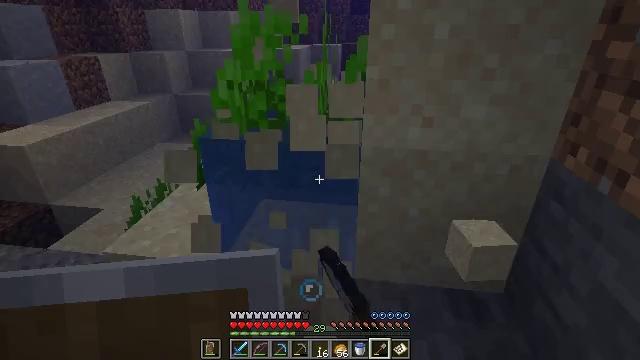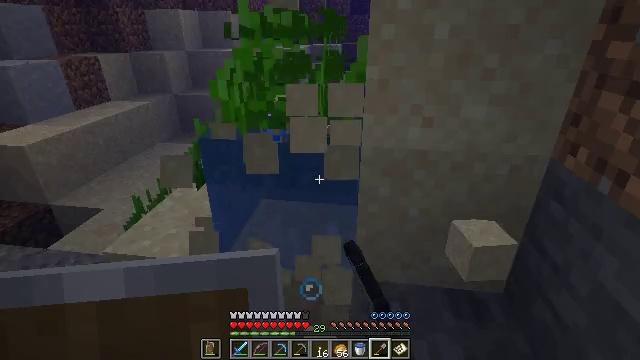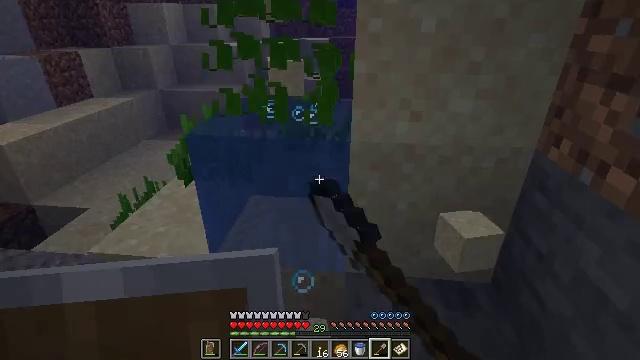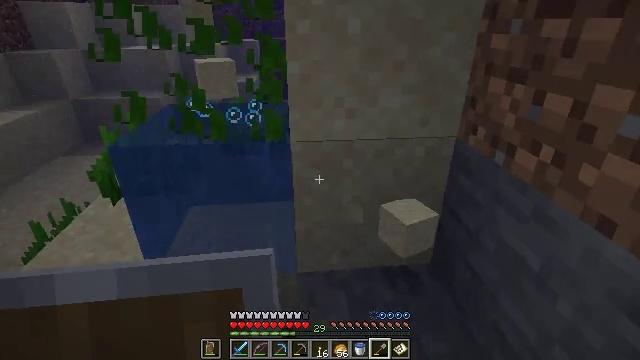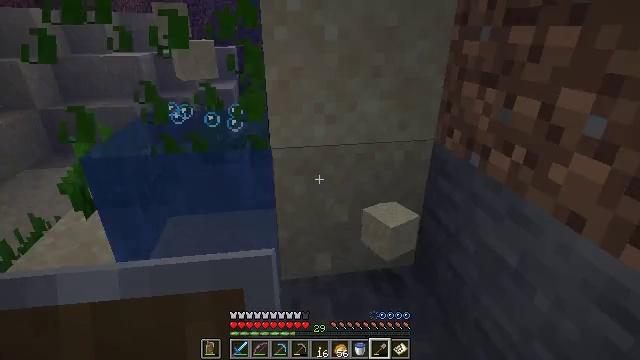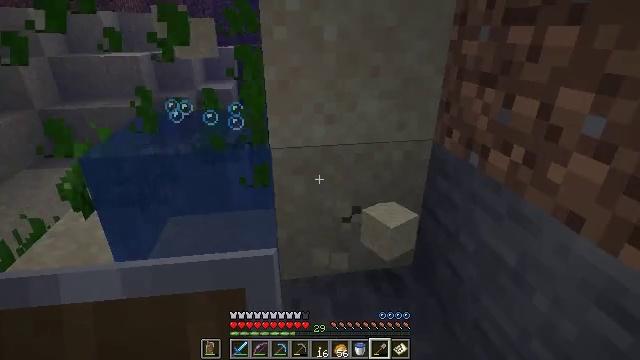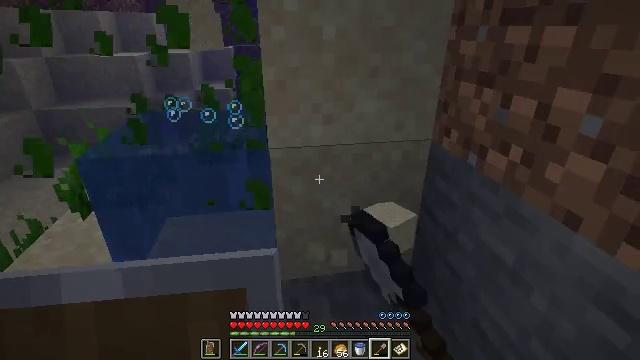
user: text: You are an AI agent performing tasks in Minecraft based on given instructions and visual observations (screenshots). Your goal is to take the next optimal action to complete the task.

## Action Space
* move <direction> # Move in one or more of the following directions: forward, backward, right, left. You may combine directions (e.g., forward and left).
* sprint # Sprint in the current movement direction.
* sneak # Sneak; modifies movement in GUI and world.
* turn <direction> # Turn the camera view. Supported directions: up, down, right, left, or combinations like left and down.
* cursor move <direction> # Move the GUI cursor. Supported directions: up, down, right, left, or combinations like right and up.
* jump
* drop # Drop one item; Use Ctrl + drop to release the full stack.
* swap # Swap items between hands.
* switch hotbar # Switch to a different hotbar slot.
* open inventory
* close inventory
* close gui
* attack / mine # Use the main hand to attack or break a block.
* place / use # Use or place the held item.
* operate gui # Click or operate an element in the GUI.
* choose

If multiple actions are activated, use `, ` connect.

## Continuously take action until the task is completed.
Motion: motion action
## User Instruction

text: Collect seagrass by hand or tool.
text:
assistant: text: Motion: attack / mine
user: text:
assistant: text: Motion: turn right, attack / mine
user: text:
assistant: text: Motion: turn right, attack / mine
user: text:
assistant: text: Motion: turn right and up, attack / mine
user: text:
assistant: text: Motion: attack / mine
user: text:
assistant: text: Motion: attack / mine
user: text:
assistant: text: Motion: attack / mine